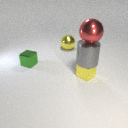
small yellow metal cube below large red metal sphere